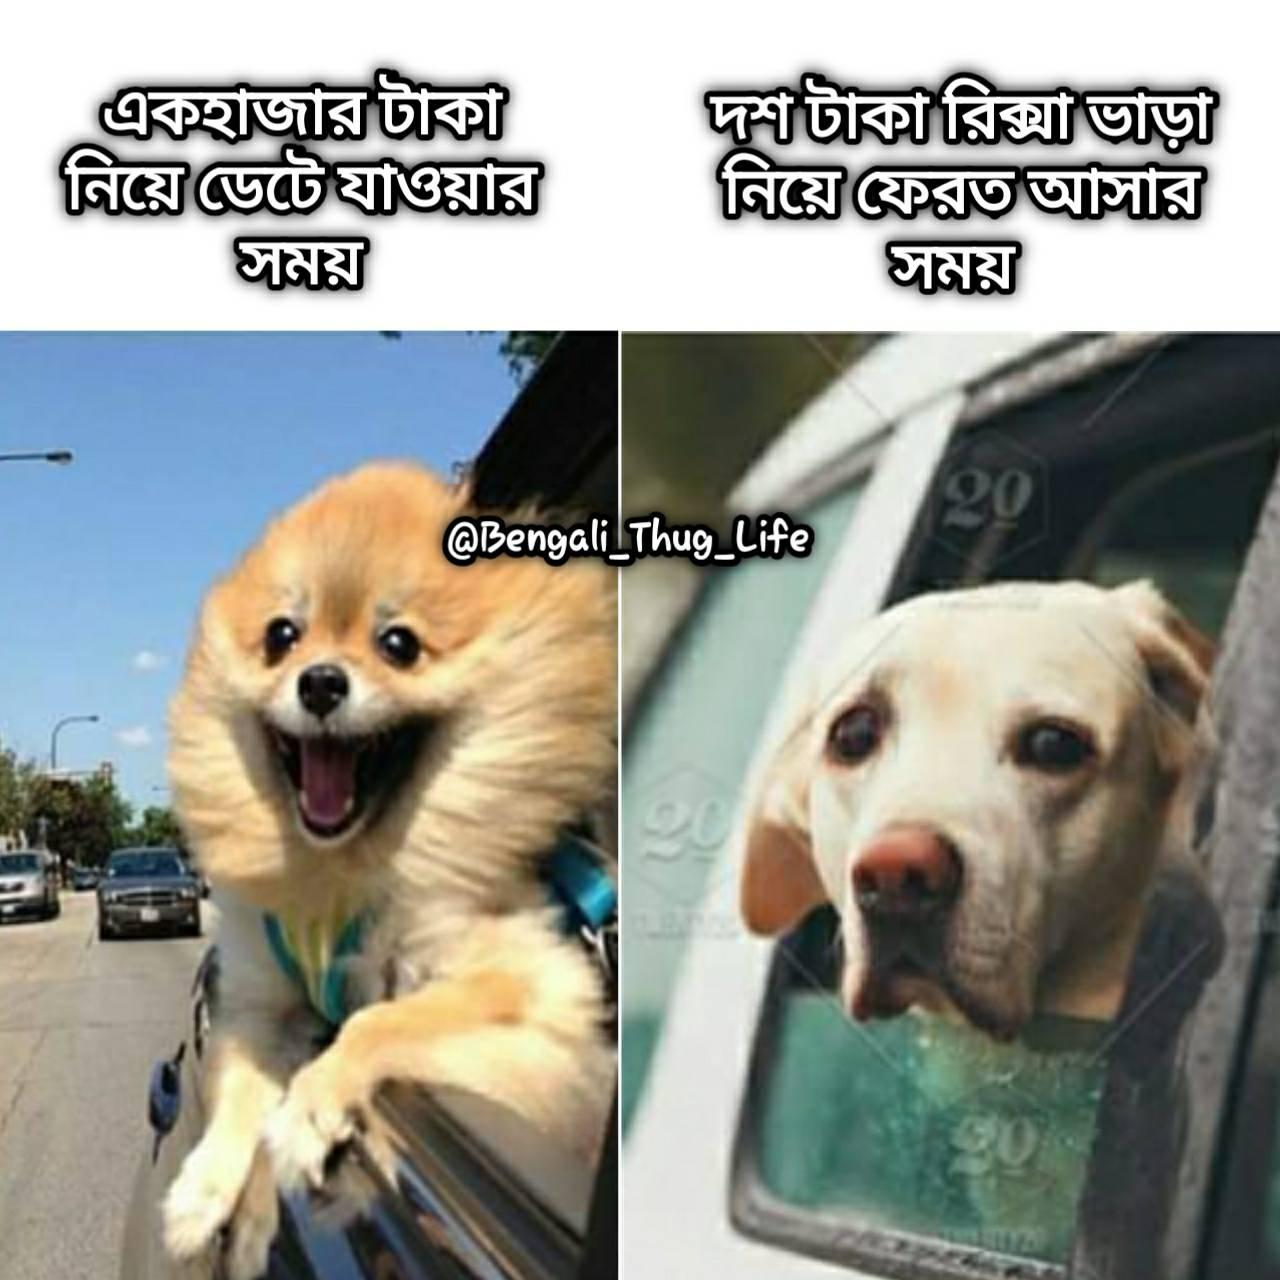
Caption: একহাজার টাকা নিয়ে ডেটে যাওয়ার সময়    দশ টাকা রিক্সা ভাড়া নিয়ে ফেরত  আসার সময়
Label: non-hate